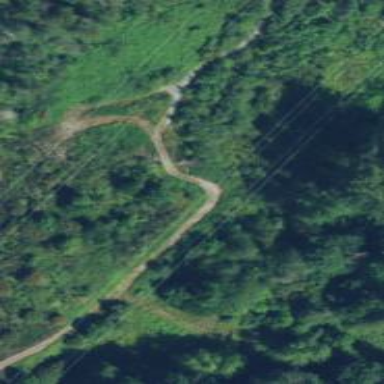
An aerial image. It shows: Track road.